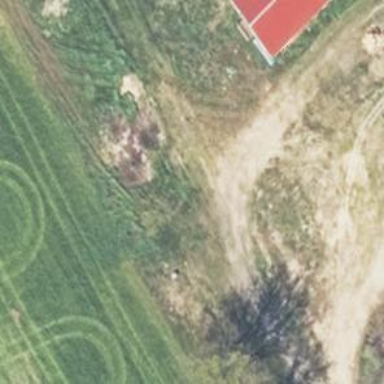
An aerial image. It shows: Grassy track with grade3 tracktype.